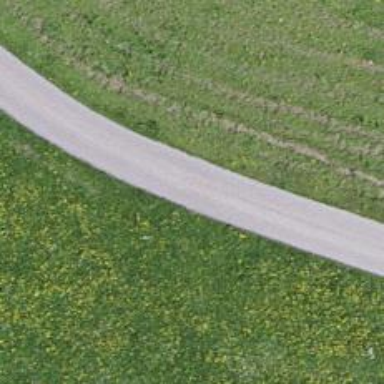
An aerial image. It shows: Unclassified paved road.